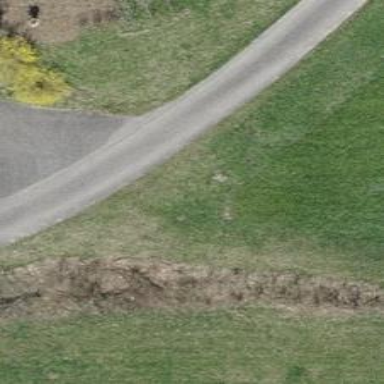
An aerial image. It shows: Well-maintained track road with grade 1 tracktype.